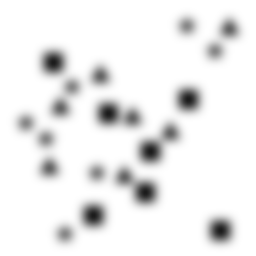
Squares: 7
Triangles: 7
Stars: 7
Total shapes: 21